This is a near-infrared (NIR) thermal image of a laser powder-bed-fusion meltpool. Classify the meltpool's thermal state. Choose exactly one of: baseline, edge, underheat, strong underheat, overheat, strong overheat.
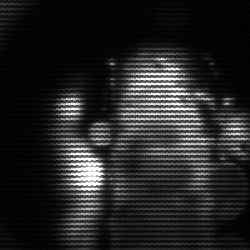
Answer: strong underheat